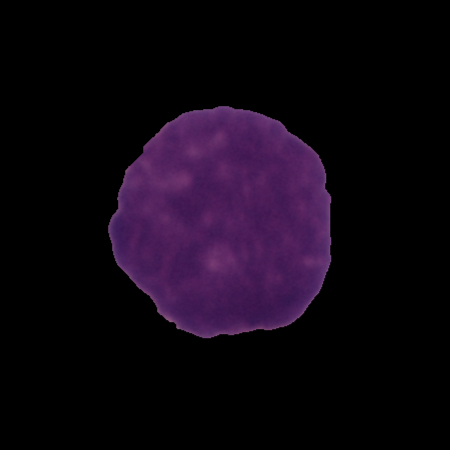
Label: cancer